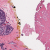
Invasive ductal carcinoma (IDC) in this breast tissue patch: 0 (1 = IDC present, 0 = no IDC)